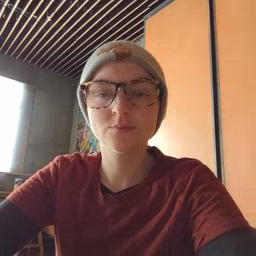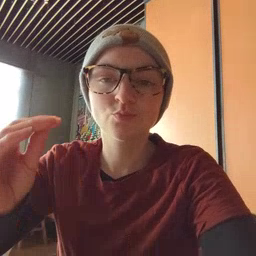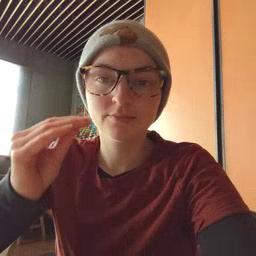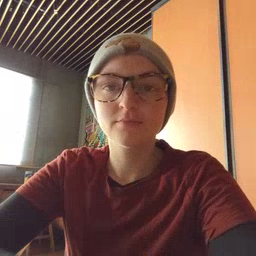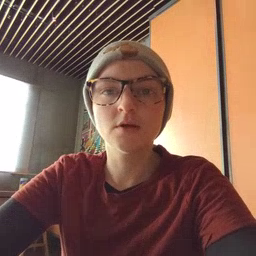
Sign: kiss